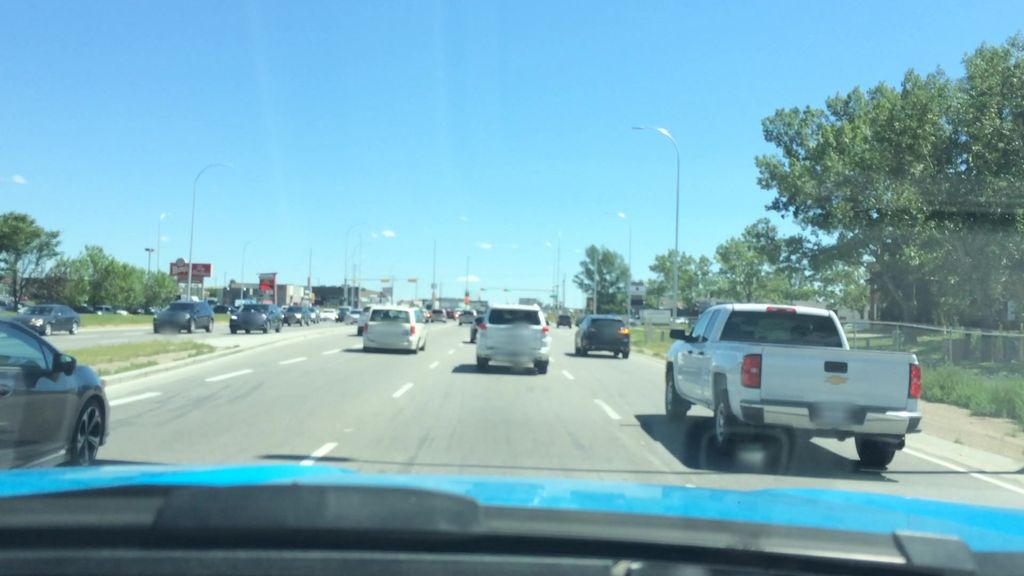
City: calgary